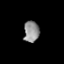
Tissue: prostate
Cell type: T cells
Senescence score: 0.2947
Nuclear area (px): 315
Mean DAPI intensity: 145.152